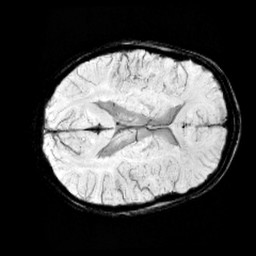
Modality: minIP
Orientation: axial
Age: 11
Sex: male
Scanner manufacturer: siemens
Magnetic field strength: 3 T
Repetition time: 0.027 s
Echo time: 0.02 s